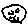
Label: moon